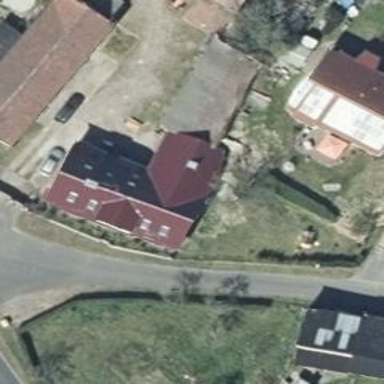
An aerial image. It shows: House with multiple building parts.